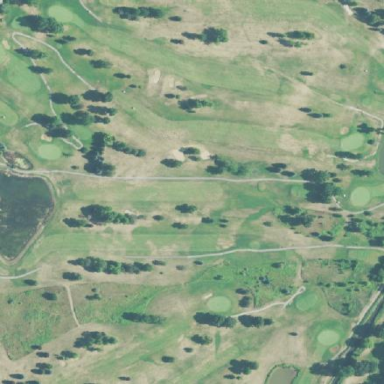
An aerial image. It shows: Golf course.